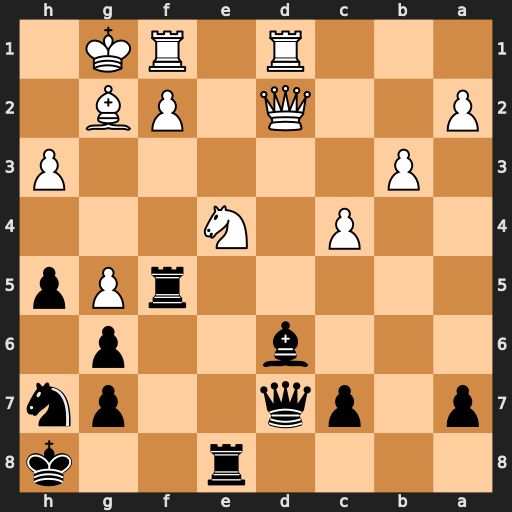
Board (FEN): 4r2k/p1pq2pn/3b2p1/5rPp/2P1N3/1P5P/P2Q1PB1/3R1RK1
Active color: b
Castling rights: -
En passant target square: -
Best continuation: Rxe4 Bxe4 Rxg5+ Qxg5 Nxg5